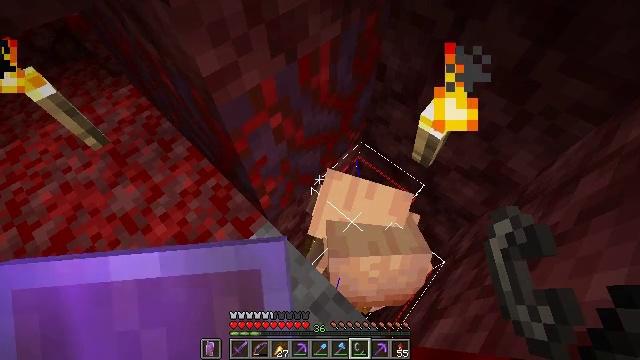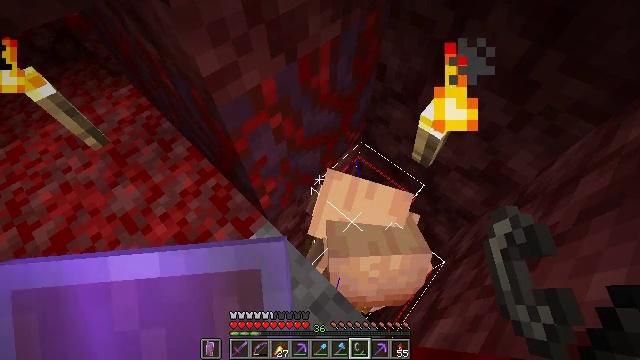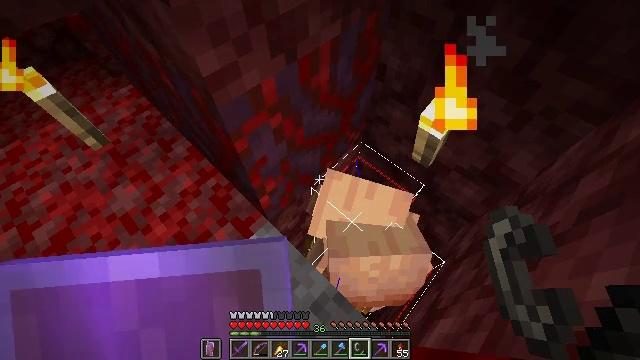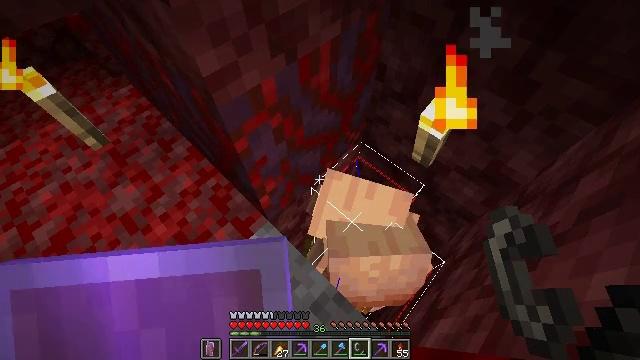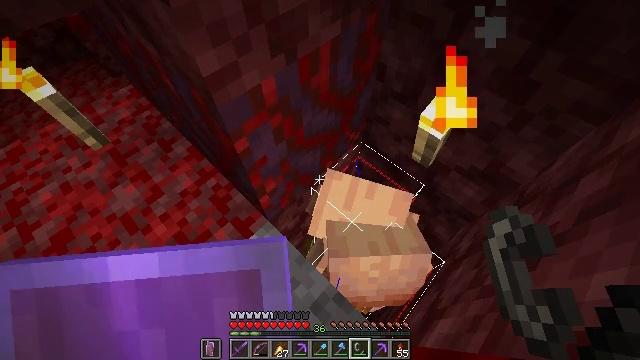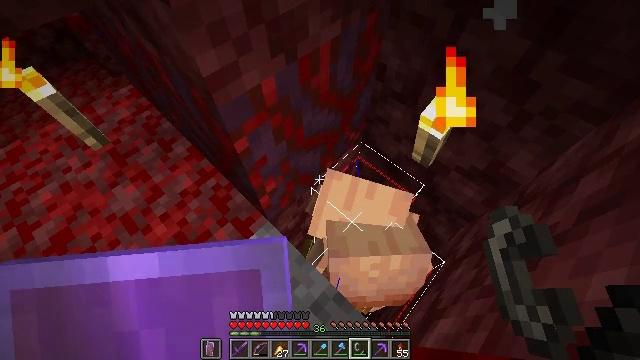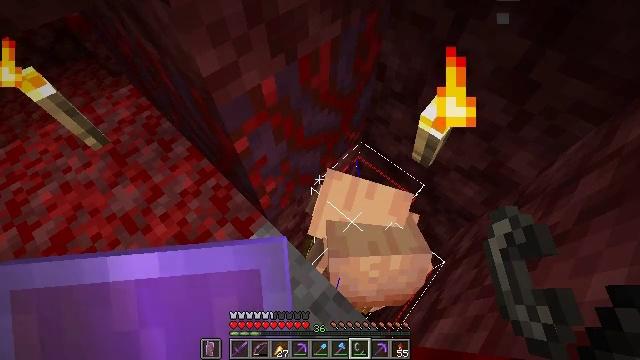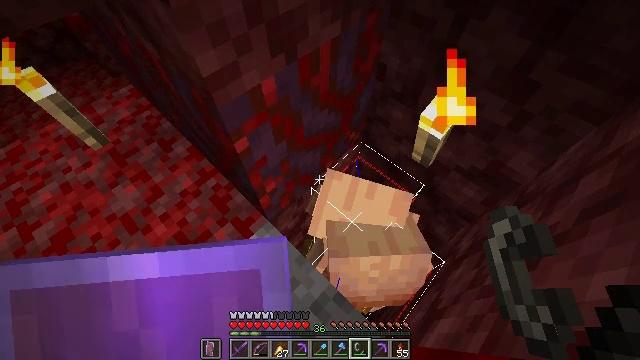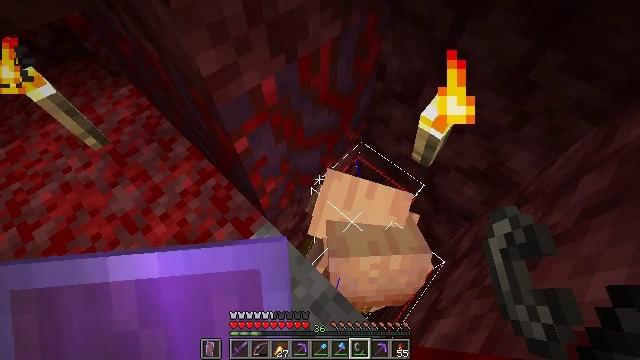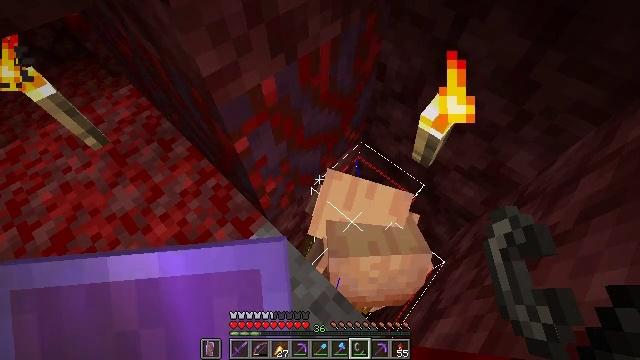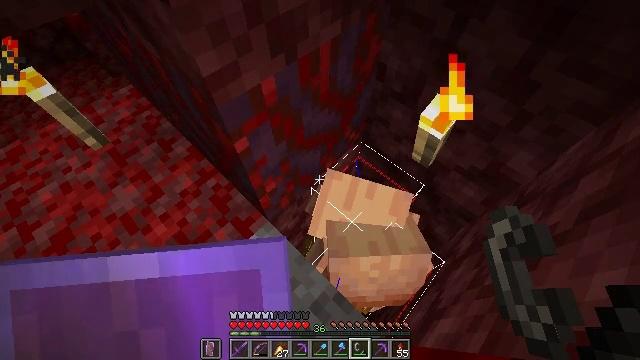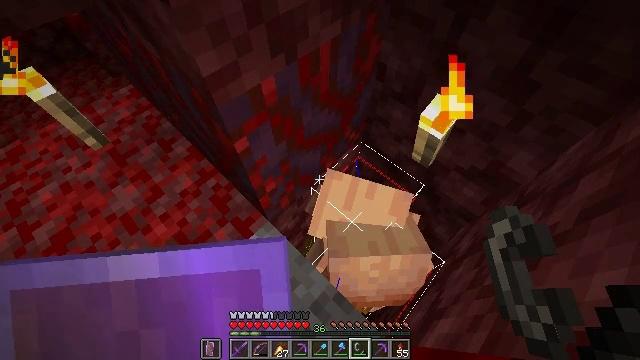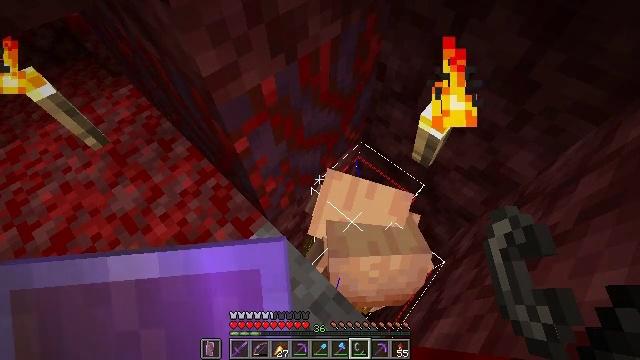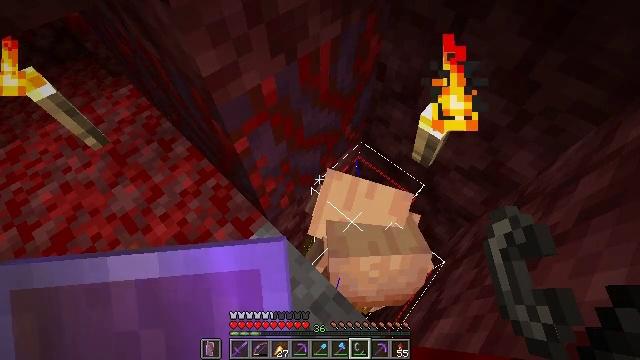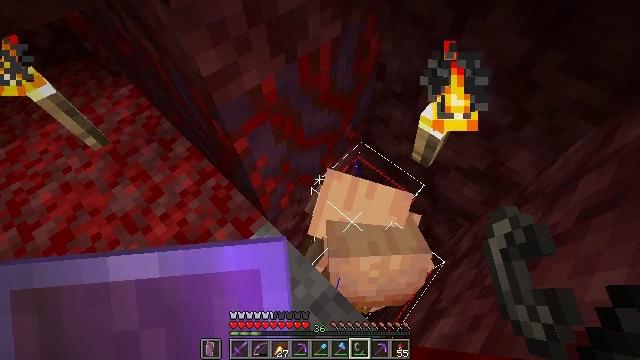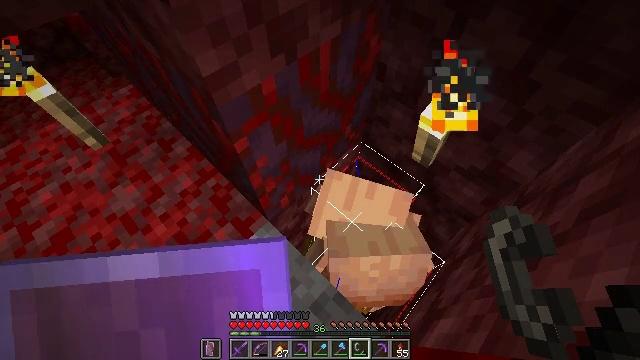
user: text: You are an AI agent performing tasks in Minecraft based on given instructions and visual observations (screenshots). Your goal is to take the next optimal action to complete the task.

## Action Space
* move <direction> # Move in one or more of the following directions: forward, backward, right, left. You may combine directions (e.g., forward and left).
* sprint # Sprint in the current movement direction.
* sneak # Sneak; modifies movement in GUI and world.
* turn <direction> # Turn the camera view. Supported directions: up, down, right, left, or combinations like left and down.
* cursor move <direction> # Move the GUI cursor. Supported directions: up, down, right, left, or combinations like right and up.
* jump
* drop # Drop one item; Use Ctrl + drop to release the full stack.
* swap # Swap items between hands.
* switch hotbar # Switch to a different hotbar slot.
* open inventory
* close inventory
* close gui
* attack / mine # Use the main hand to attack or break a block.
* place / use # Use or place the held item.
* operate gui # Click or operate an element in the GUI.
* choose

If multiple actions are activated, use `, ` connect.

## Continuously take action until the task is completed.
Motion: motion action
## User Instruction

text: Remove a fire charge from the inventory.
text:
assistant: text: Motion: no_op
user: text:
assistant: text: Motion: no_op
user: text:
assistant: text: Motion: no_op
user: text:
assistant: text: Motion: no_op
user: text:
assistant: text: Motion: no_op
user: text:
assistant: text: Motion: no_op
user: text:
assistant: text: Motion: no_op
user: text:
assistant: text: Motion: no_op
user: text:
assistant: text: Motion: no_op
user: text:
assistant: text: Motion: no_op
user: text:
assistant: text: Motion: no_op
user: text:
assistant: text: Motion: no_op
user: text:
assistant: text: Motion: no_op
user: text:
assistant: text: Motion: no_op
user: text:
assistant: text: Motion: no_op
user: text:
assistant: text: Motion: no_op
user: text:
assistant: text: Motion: no_op
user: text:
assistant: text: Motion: no_op
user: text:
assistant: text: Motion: no_op
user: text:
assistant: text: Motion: no_op
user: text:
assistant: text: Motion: no_op
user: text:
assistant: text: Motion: no_op
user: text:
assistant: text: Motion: no_op
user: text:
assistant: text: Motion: no_op
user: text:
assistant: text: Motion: no_op
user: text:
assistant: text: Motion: no_op
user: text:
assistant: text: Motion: no_op
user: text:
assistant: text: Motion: no_op
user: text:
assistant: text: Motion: turn right
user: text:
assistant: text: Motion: turn right